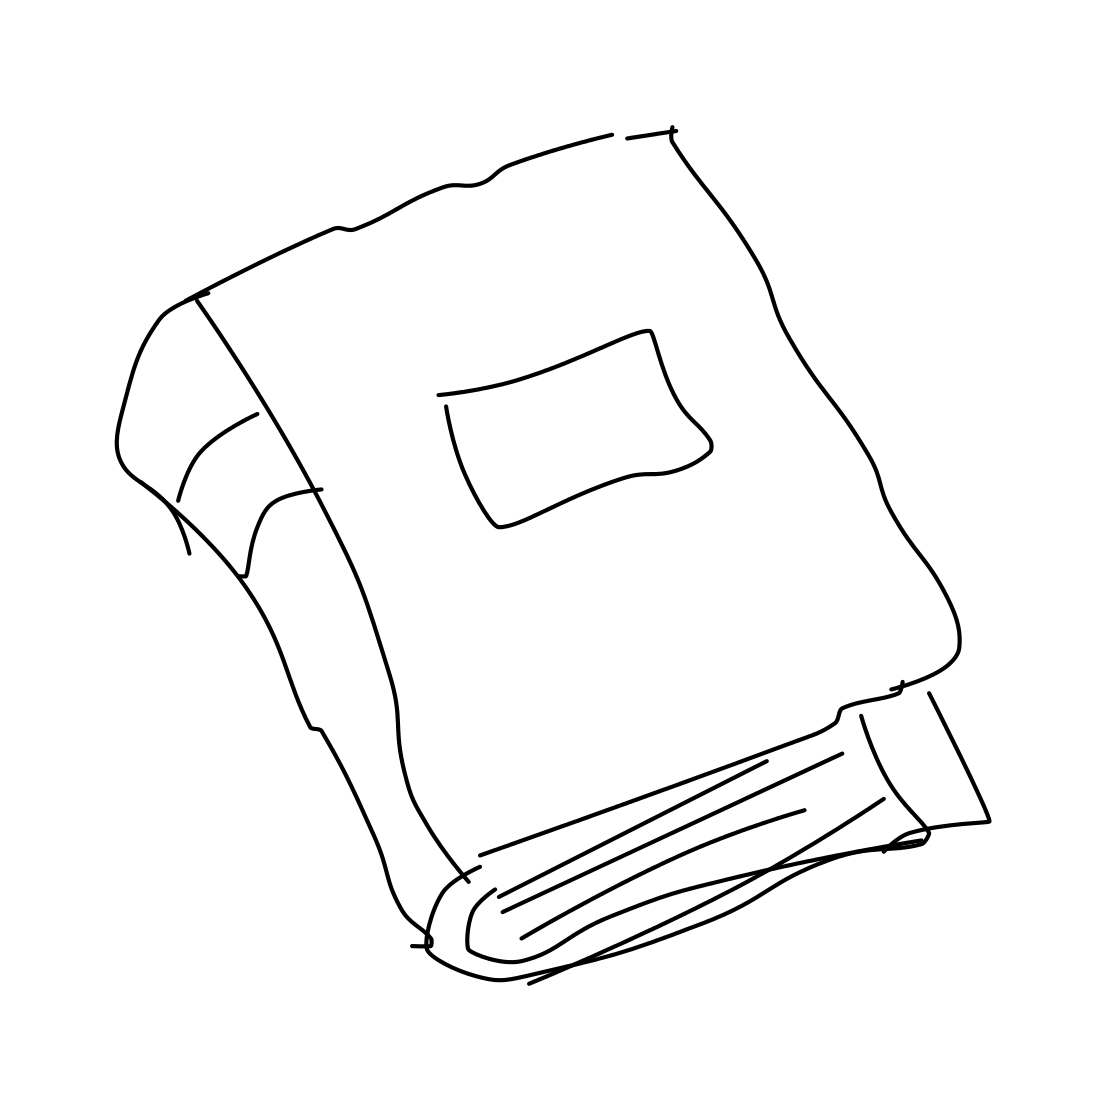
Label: book